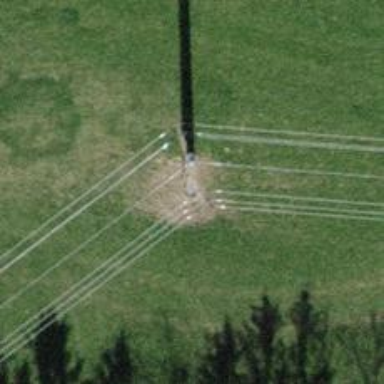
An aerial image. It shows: Concrete power pole.